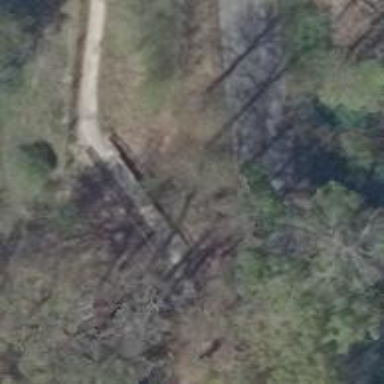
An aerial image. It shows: Path leading to bridge.